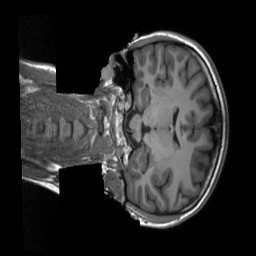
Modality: T1w
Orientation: coronal
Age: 22
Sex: female
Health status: healthy
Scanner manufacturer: siemens
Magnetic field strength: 3 T
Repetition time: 2.3 s
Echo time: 0.00229 s